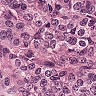
Metastatic tissue present: yes